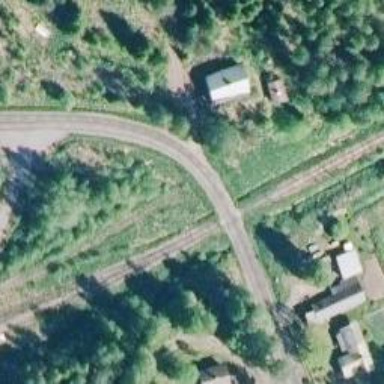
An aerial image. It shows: Abandoned railway track of Class A.